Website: macys
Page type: delivery-shipping
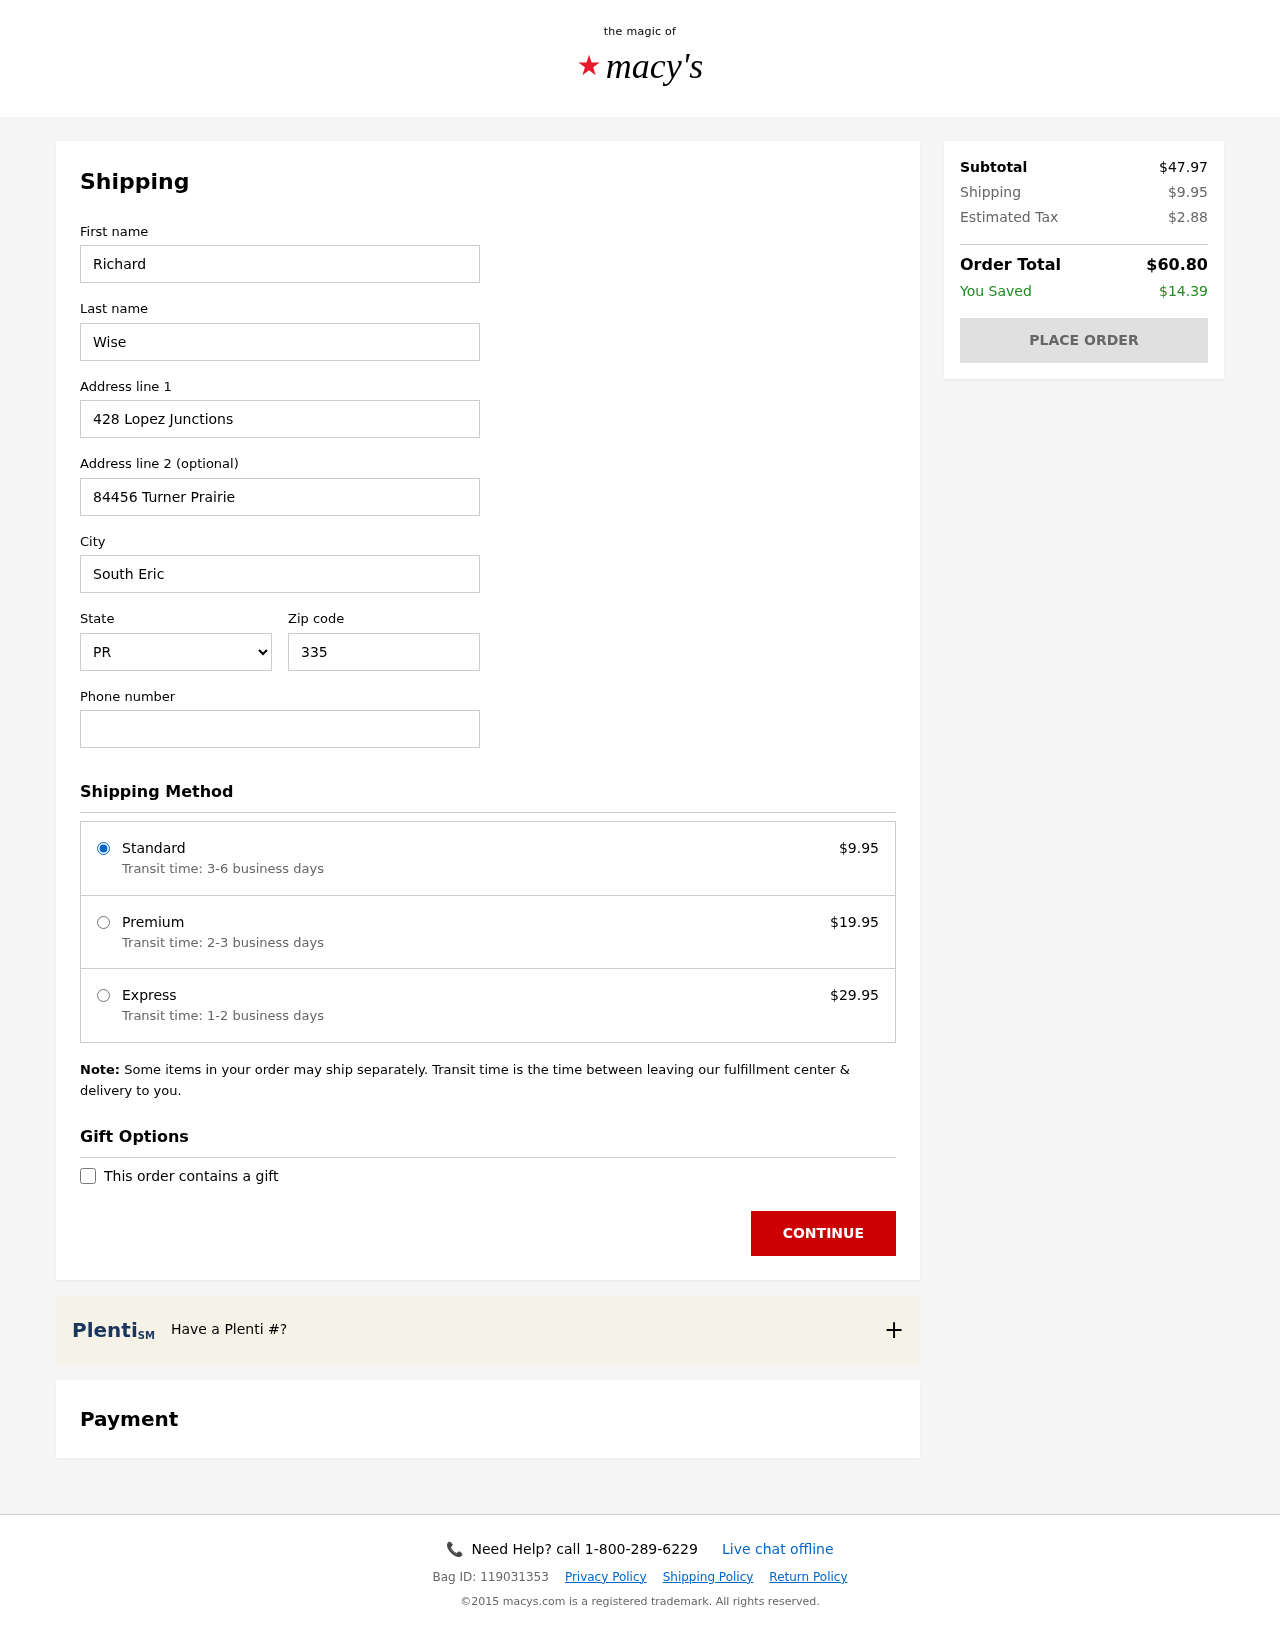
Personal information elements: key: PII_CITY
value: South Eric
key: PII_FIRSTNAME
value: Richard
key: PII_LASTNAME
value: Wise
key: PII_PHONE
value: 5456103134
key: PII_POSTCODE
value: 33515
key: PII_STATE_ABBR
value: PR
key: PII_STREET
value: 428 Lopez Junctions
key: PII_STREET2
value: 84456 Turner Prairie
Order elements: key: ORDER_SHIPPING_COST
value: $9.95
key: ORDER_SHIPPING_PREMIUM
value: $19.95
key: ORDER_SHIPPING_EXPRESS
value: $29.95
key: ORDER_SUBTOTAL
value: $47.97
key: ORDER_TAX
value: $2.88
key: ORDER_TOTAL
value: $60.80
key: ORDER_SAVINGS
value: $14.39